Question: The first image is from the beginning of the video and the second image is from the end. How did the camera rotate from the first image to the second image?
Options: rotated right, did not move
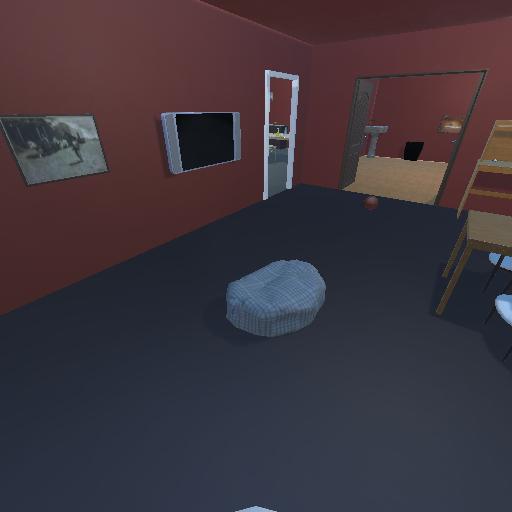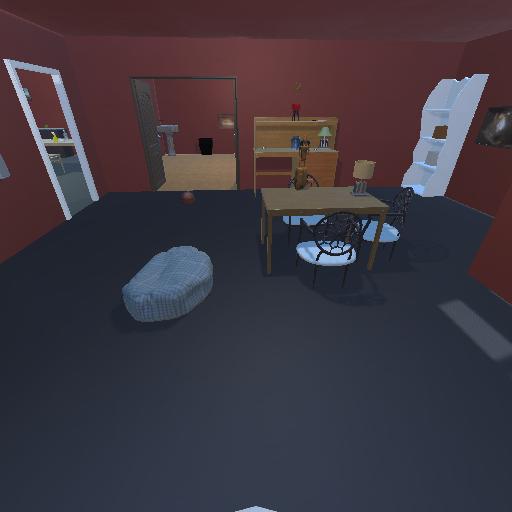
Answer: rotated right